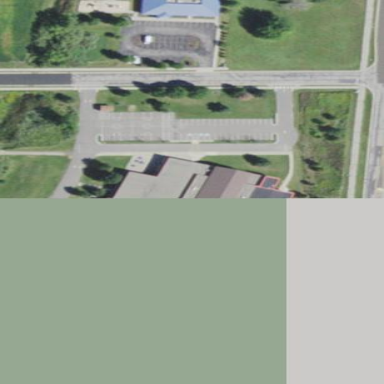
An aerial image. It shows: School building.